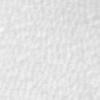
Label: no_change